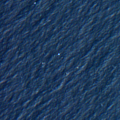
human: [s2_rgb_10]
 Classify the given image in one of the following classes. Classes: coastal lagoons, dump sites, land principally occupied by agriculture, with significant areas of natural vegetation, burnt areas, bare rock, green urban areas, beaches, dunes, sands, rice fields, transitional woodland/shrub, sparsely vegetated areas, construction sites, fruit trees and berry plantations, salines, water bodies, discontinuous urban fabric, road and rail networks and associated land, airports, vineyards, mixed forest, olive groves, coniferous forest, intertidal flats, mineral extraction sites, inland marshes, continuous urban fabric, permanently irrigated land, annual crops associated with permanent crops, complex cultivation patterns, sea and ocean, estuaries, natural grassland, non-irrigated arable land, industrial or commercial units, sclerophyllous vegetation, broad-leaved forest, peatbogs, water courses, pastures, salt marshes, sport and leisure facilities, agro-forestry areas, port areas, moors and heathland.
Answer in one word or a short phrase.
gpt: sea and ocean